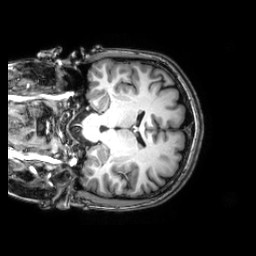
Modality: T1w
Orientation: coronal
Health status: healthy
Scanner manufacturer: philips
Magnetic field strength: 3 T
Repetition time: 0.0077 s
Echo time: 0.0035 s